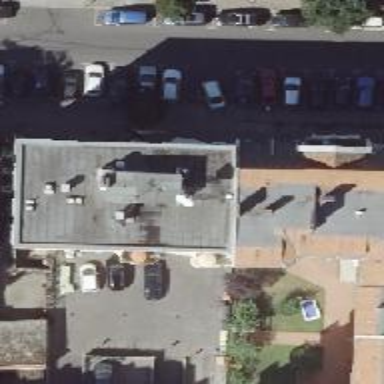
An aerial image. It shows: Restaurant.